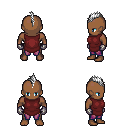
a pixel art fantasy rpg character, male body template, human, dark skin, maroon tunic, magenta pants, white mohawk hairstyle, metal gloves, four views (front, back, left, right), 2x2 character sprite sheet, small pixel art, hard edges, no anti-aliasing